Question: How can I get access to 'TextBox' control in ActiveReports 3.1. When I use ActiveReport 6 or newer next code work like a charm(I have 'Textbox' with 'Name' property '"TextBox1"') but in 3.0 release it's code are incorrect:
'''
this.TextBox1.Text = "Test";
'''
There is compile error appear "there is no definition of TextBox1"(in 6.0) it work fine. How can I force this code to execute correctly?
Here is a code from rpx file
'''
<?xml version="1.0" encoding="utf-16"?>
<ActiveReportsLayout Version="3.1" PrintWidth="9360" DocumentName="ARNet Document" ScriptLang="C#" MasterReport="0">
<StyleSheet>
<Style Name="Normal" Value="font-family: Arial; font-style: normal; text-decoration: none; font-weight: normal; font-size: 10pt; color: Black" />
<Style Name="Heading1" Value="font-size: 16pt; font-weight: bold" />
<Style Name="Heading2" Value="font-family: Times New Roman; font-size: 14pt; font-weight: bold; font-style: italic" />
<Style Name="Heading3" Value="font-size: 13pt; font-weight: bold" />
</StyleSheet>
<Sections>
<Section Type="PageHeader" Name="PageHeader1" Height="360" BackColor="<PHONE>" />
<Section Type="Detail" Name="Detail1" Height="2880" BackColor="<PHONE>">
<Control Type="AR.Field" Name="TextBox1" Left="1700.787" Top="1247.244" Width="1360.63" Height="<PHONE>" Text="TextBox1" />
</Section>
<Section Type="PageFooter" Name="PageFooter1" Height="360" BackColor="<PHONE>" />
</Sections>
<ReportComponentTray />
<Script><![CDATA[public void Detail1_Format()
{
this.TextBox1.Text = "test";
}public void ActiveReport_ReportStart()
{
}
]]></Script>
<PageSettings />
<Parameters />
</ActiveReportsLayout>
'''
and here is the error

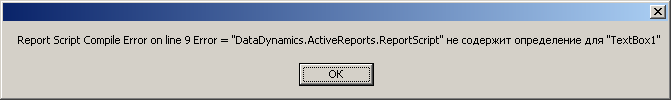
Answer: Looks like you're using script in an XML-based (.rpx) report instead of a purely code-based report. When using XML-based reports (.rpx files) in older versions of ActiveReports you must access the controls via collections as follows:
'''
((DataDynamics.ActiveReports.TextBox)rpt.Sections["Detail1"].Controls["TextBox1"]).Text = "Hello World";
'''
However, in the current version of ActiveReports (ActiveReports 7) this limitation has been removed so you can write code as follows:
'''
this.TextBox1.Text = "Hello World";
'''